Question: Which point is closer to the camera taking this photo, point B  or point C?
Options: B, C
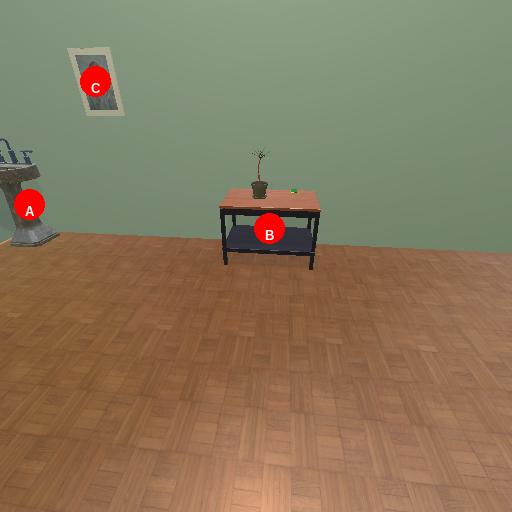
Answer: B